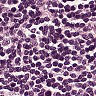
Metastatic tissue present: no